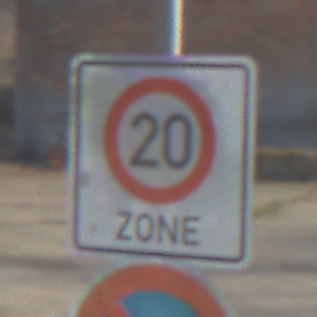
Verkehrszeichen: BeginnZone20
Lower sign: EingeschraenktesHalteverbot
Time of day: MorningAfternoon
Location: Outdoor (Suburban)
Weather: PartlyCloudy
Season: NotSpecified
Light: Natural